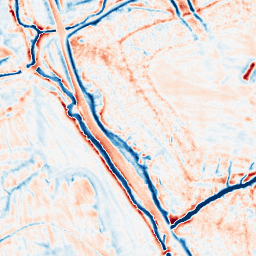
Category: edge_preserving
Decomposition family: guided
Decomposition parameters: radius: 4
eps: 0.001
Upsampling method: bilinear
Upsampling parameters: scale: 8
Upsampling scale: 8